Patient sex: F
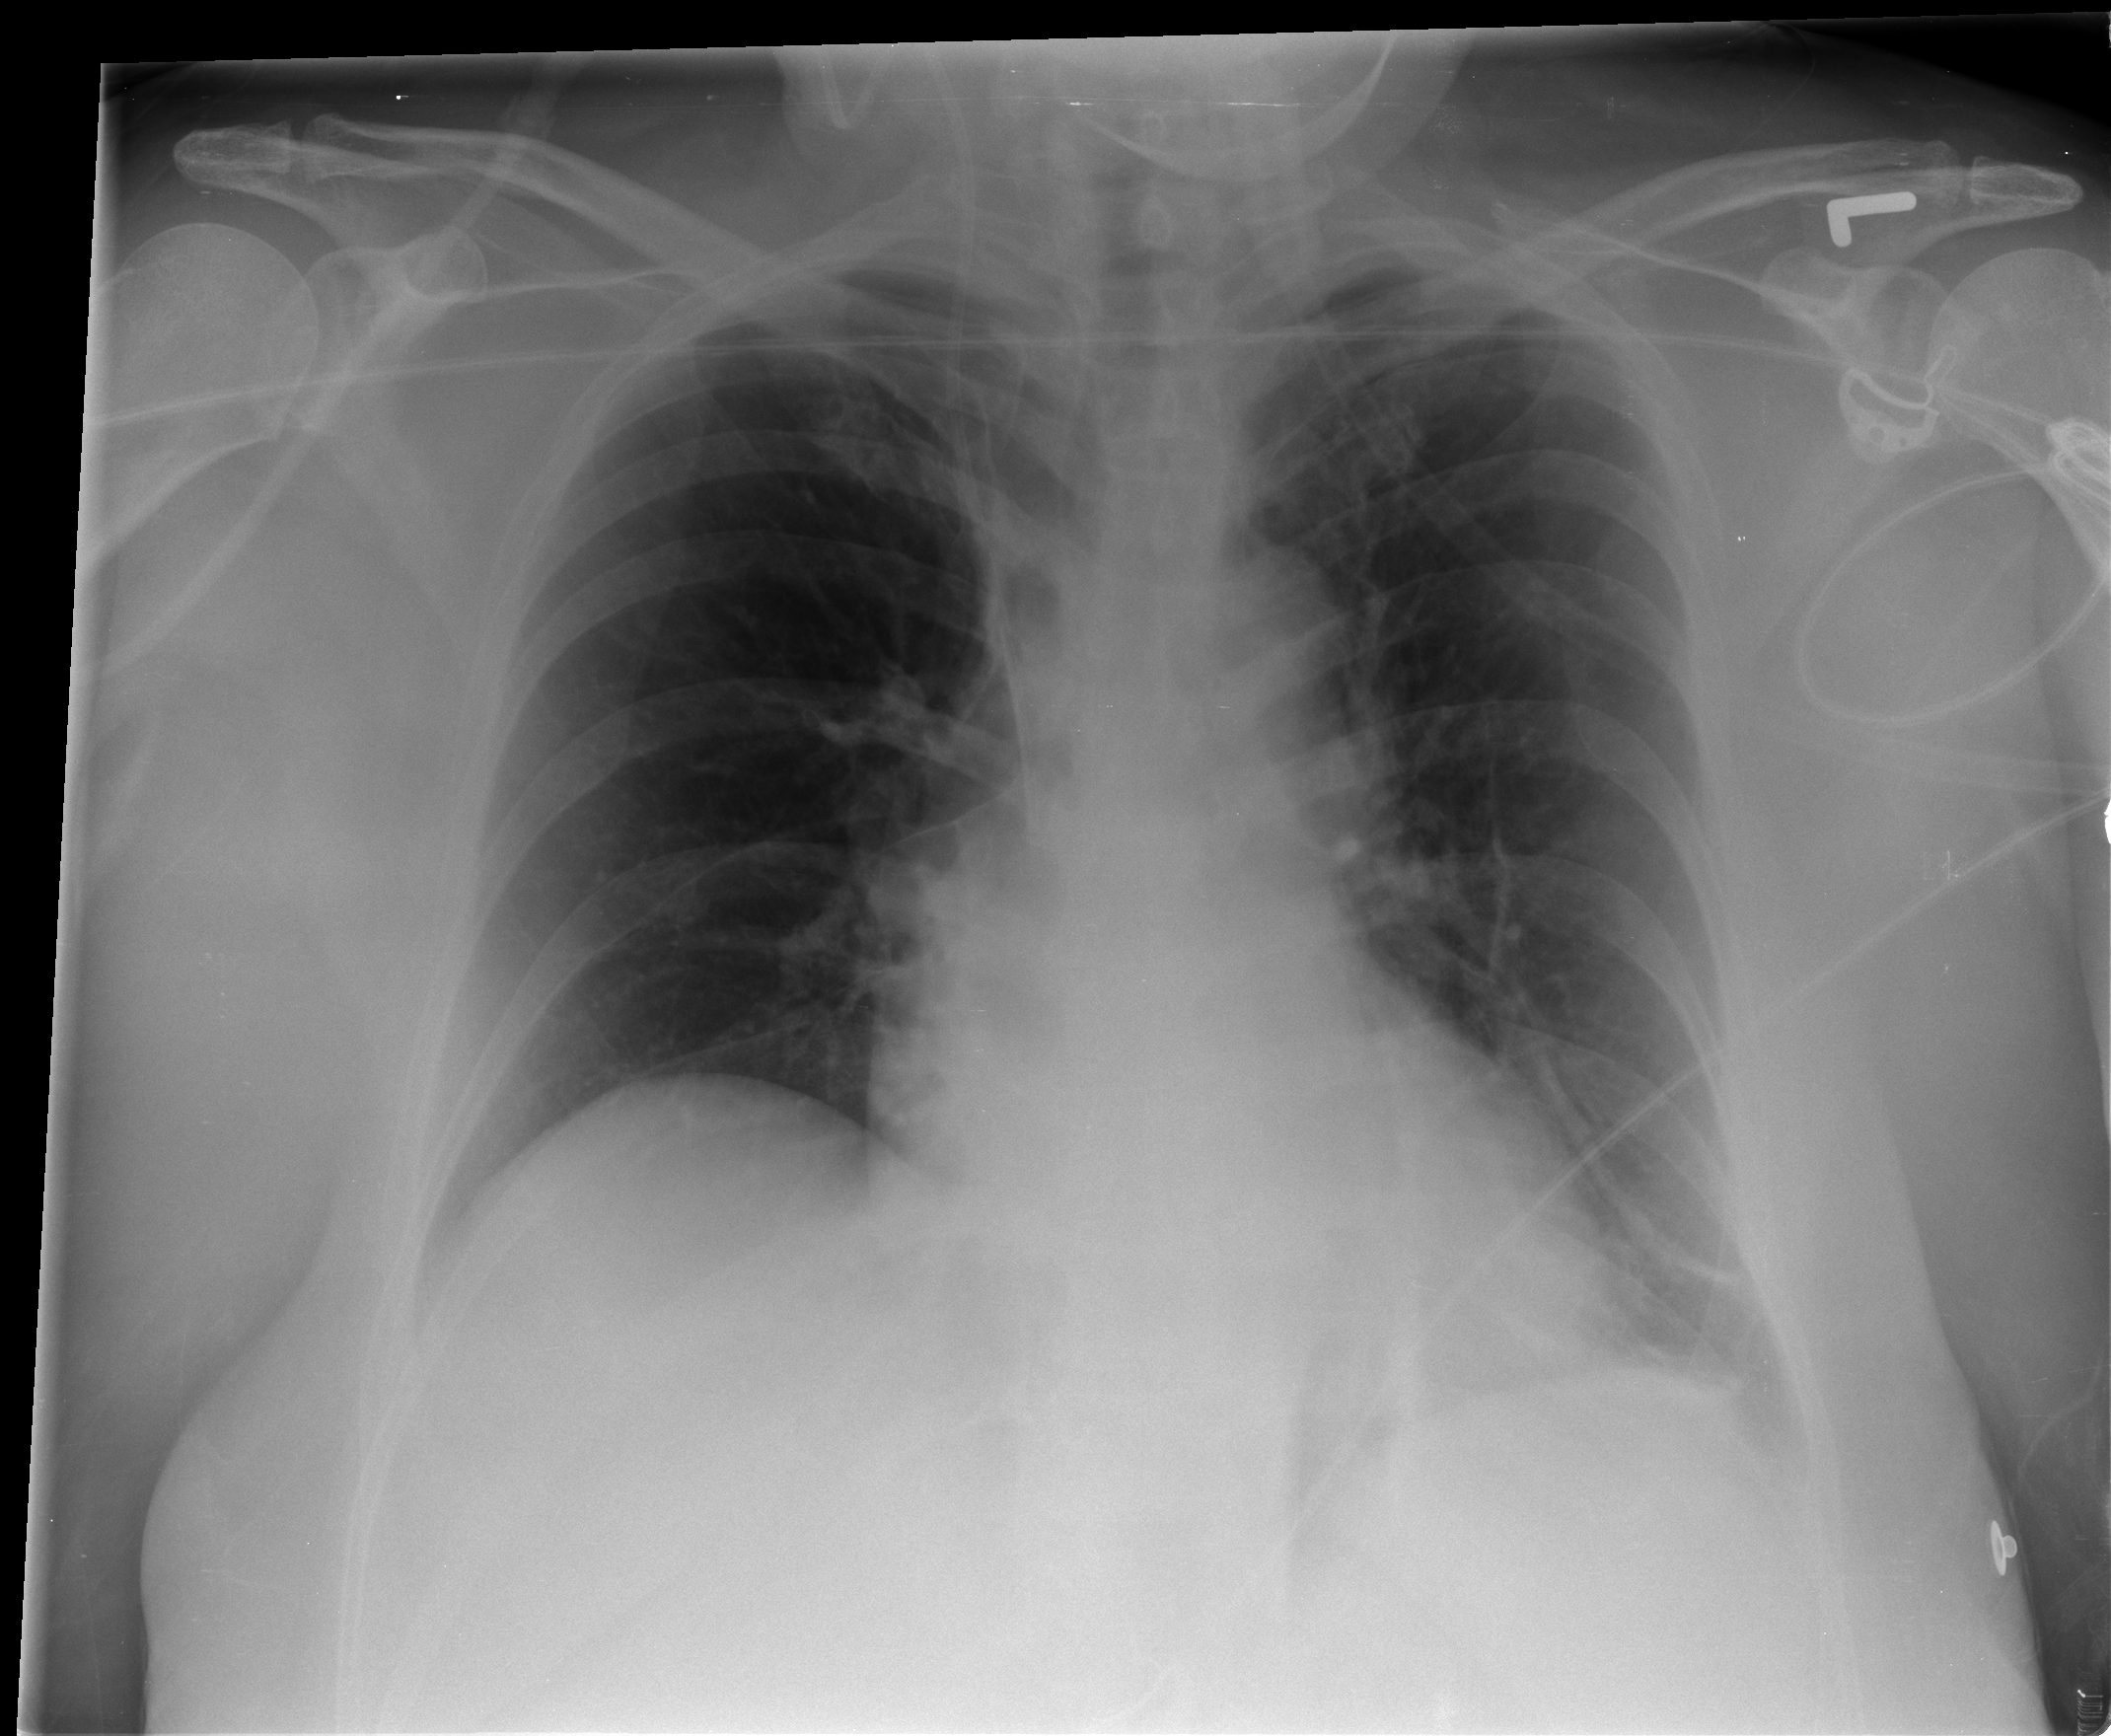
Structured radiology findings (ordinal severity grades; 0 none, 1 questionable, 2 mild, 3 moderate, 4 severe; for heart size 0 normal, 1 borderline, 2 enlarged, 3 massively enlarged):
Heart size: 0
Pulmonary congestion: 0
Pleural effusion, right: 0
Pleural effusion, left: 0
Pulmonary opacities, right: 0
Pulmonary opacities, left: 0
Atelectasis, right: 0
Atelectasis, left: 2